Question: I'm working on a project in Spring MVC. I would like to connect CSS and js under it. However, for some reason, spring can not see these files. In the previous project which was configured using XML and everything worked fine. Any suggestion would be helpful.
Project Structure

'''
<script type="text/javascript" src='<spring:url value="/resources/js/script.js"/>'></script>
<link href='<spring:url value="/resources/css/style.css"/>' rel="stylesheet" />
'''
'''
public void addResourceHandlers(final ResourceHandlerRegistry registry){
registry.addResourceHandler("/resources/**").addResourceLocations("/resources/");
}
'''
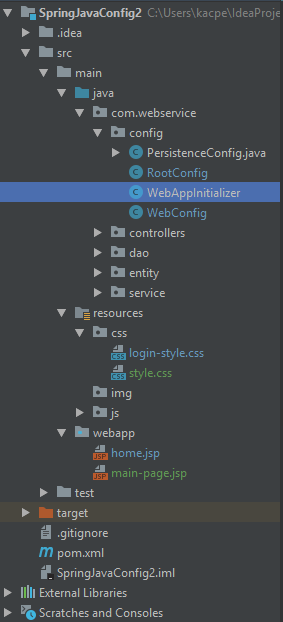
Answer: Move the 'resource' folder under 'webapp' folder. And with this line you can connect your css file.
'''
<link rel="stylesheet" href="/css/styles.css">
'''
Similarly write code to connect script like
'''
<script type="text/javascript" src="/js/script.js"></script>
'''